Field crop: maize
Growth stage: 2
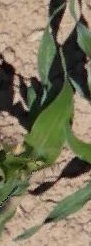
Species: maize